Field crop: maize
Growth stage: 2
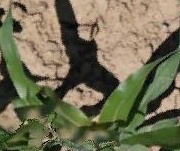
Species: maize